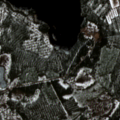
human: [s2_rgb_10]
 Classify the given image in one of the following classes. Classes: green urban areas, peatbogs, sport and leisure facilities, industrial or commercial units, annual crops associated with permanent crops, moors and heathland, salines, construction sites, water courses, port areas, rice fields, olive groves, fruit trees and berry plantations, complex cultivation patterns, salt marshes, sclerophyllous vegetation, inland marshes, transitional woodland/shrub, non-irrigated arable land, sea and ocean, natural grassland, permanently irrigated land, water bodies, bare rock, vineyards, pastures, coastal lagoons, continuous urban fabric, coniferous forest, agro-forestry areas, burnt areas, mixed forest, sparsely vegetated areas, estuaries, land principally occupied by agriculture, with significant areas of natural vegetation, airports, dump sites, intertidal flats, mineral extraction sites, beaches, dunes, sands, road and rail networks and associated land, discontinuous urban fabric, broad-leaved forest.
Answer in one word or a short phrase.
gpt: coniferous forest, transitional woodland/shrub, water bodies